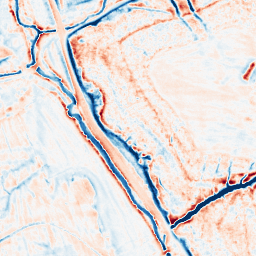
Category: multiscale
Decomposition family: dog_multiscale
Decomposition parameters: sigma_ratio: 1.6
n_scales: 4
base_sigma: 0.5
Upsampling method: quintic
Upsampling parameters: scale: 8
Upsampling scale: 8